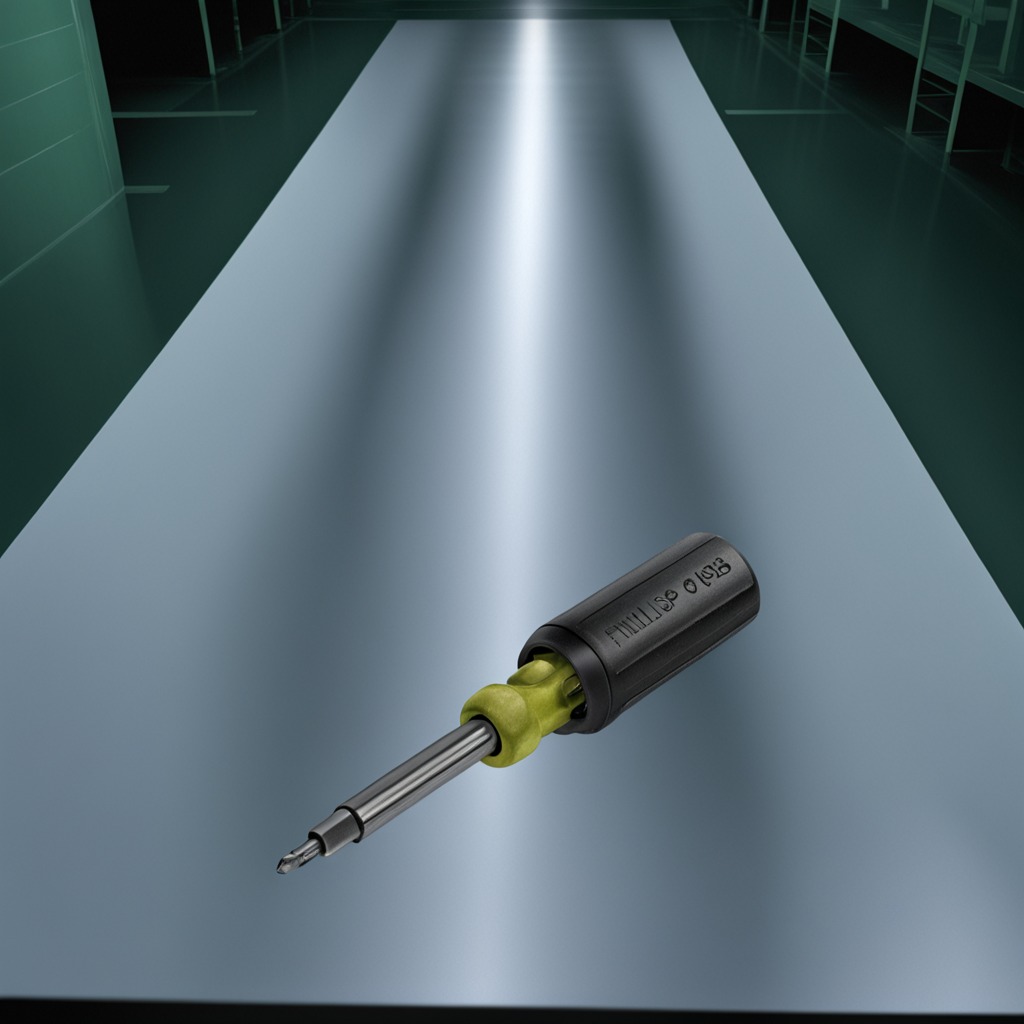
A screwdriver lies on the clean empty table in a railway signal maintenance room.